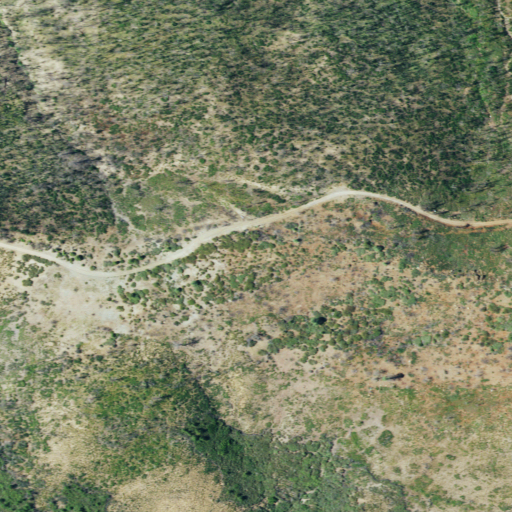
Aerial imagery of mountain in California named Pacific Point containing shrub, grassland, open development, low intensity development, evergreen forest, and medium intensity development